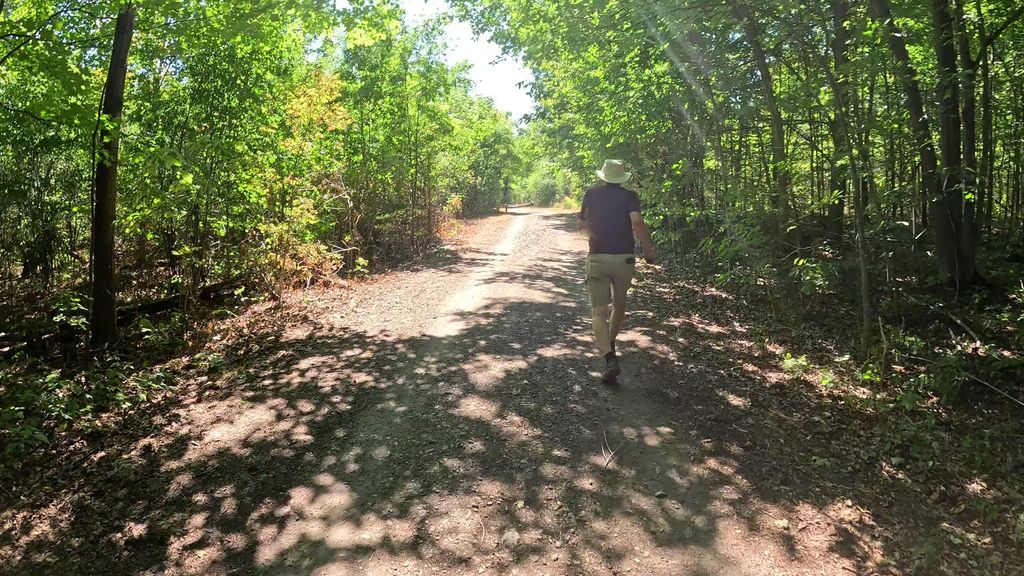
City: ottawa-gatineau